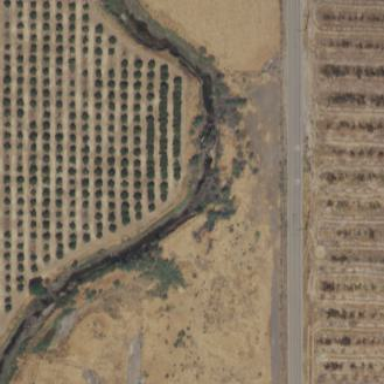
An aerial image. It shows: Orange orchard with rows of vibrant orange trees.